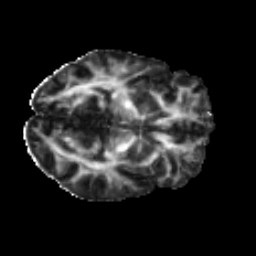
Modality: FA
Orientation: axial
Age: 36
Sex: male
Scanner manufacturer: ge
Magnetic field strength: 3 T
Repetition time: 7.8 s
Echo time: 0.0606 s